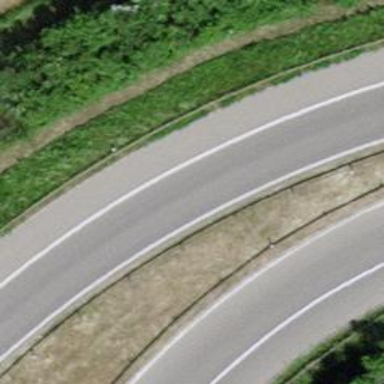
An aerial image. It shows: Asphalt motorway link.